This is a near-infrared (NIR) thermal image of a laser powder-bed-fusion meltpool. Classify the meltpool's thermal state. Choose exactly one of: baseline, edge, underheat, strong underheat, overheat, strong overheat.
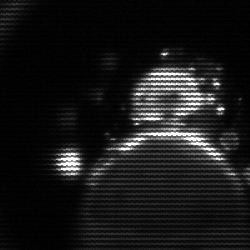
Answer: edge